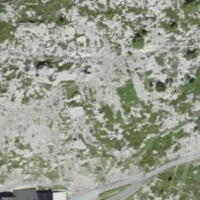
EUNIS habitat code: 50
Species observed at this site:
Aquila chrysaetos